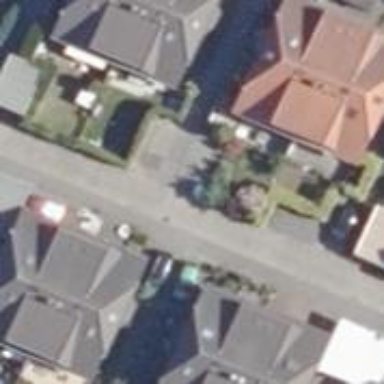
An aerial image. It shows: Living street.